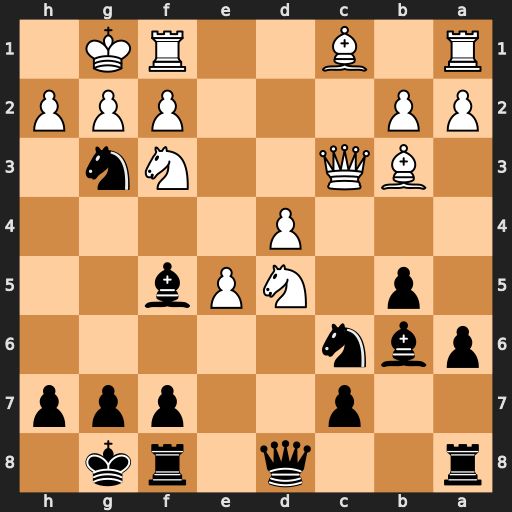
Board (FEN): r2q1rk1/2p2ppp/pbn5/1p1NPb2/3P4/1BQ2Nn1/PP3PPP/R1B2RK1
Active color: b
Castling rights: -
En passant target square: -
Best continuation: Ne2+ Kh1 Nxc3